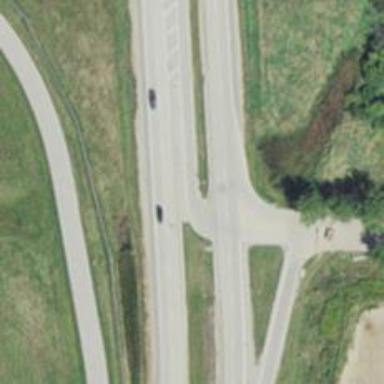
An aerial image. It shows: Trunk link highway.